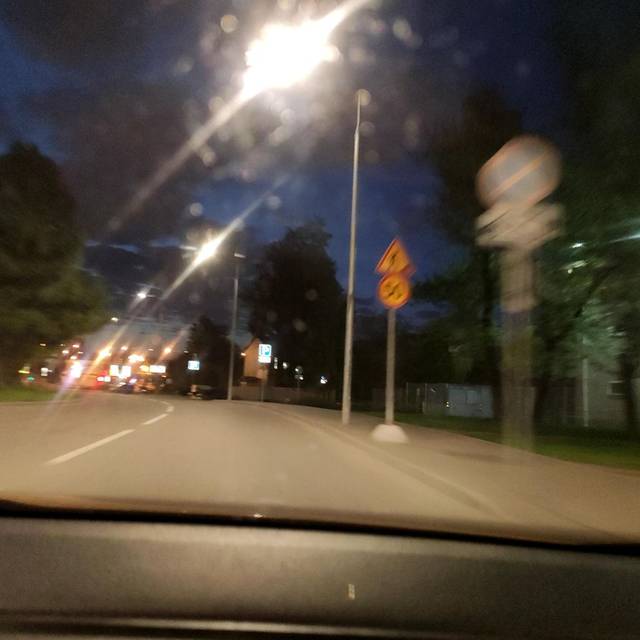
Region: Russia
Coordinates: 55.725, 37.398